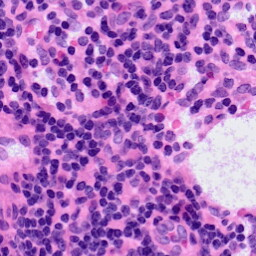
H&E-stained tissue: LymphNode